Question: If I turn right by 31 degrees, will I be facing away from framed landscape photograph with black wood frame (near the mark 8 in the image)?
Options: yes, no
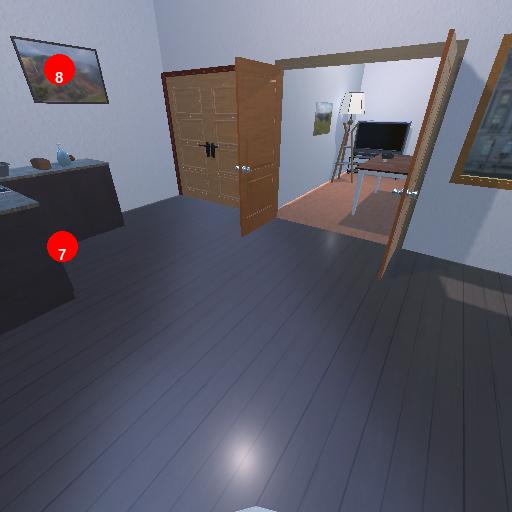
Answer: yes